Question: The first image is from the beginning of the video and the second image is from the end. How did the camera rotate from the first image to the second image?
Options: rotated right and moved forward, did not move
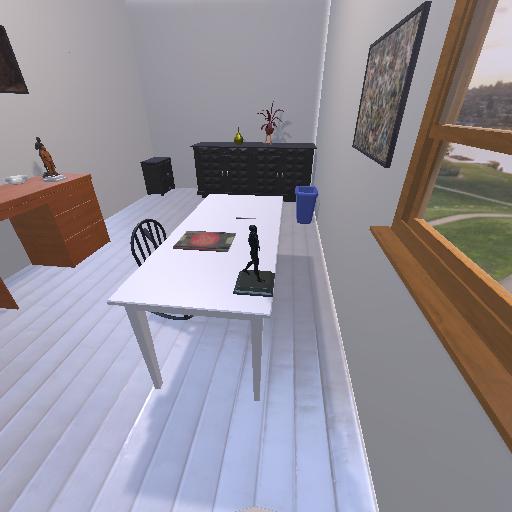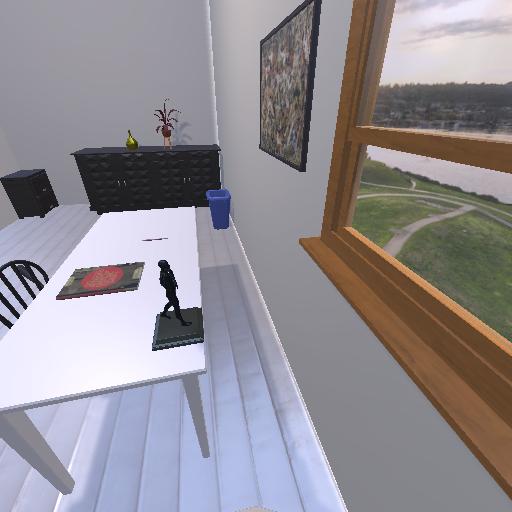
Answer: rotated right and moved forward